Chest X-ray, AP view. Patient: 43 years old, sex M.
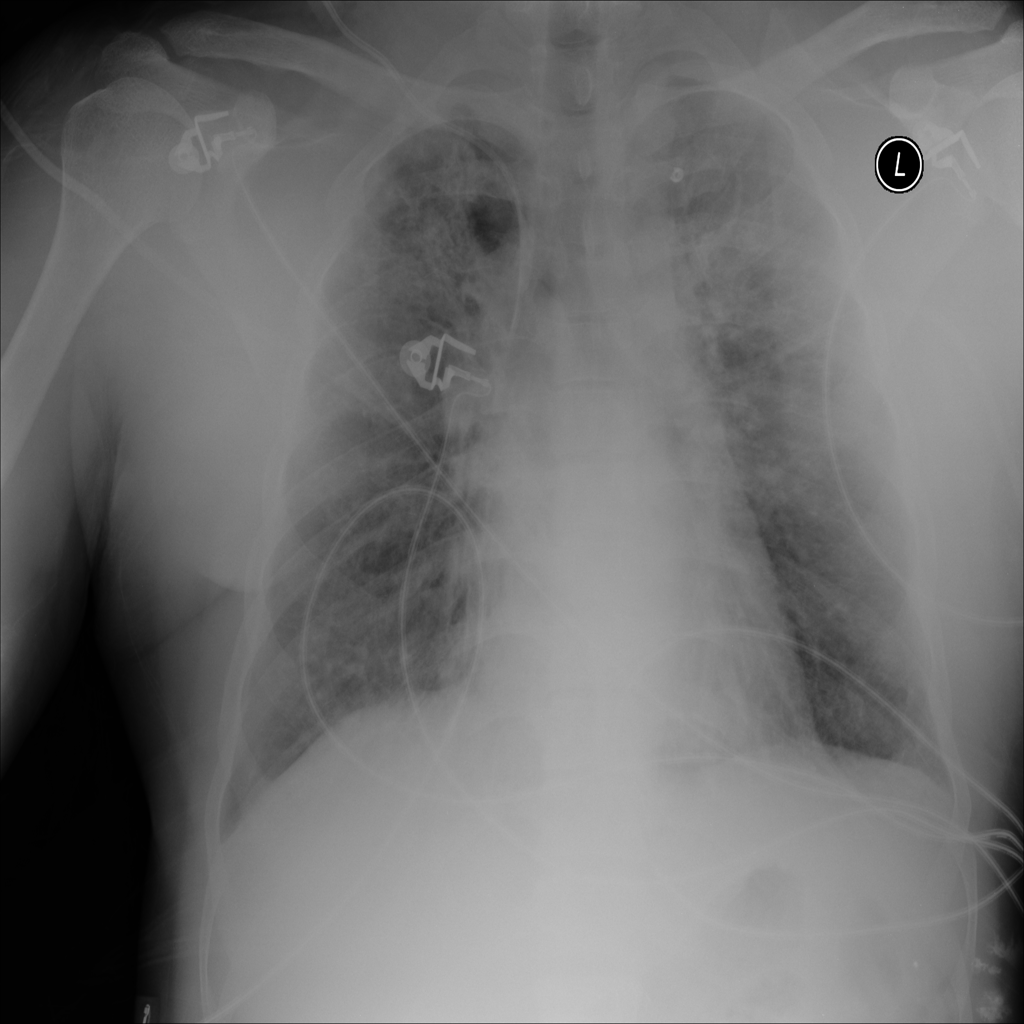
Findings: Consolidation